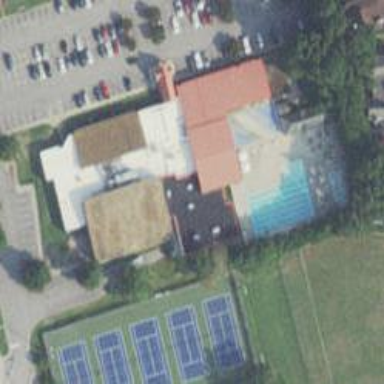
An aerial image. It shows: Sports centre in the leisure land.